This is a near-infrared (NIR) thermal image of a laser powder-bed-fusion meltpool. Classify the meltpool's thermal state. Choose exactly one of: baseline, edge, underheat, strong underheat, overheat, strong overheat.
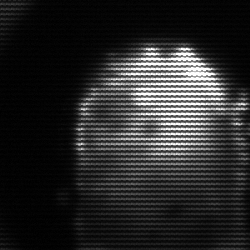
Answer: baseline